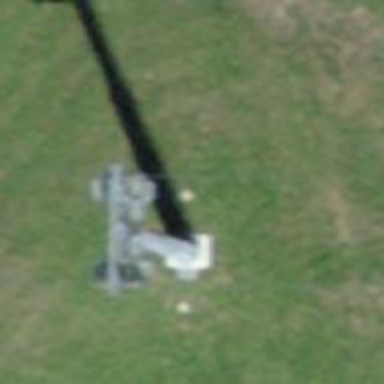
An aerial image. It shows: Pylon for aerialway.